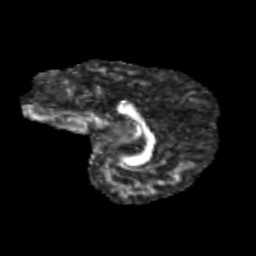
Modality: FA
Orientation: sagittal
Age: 11
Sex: male
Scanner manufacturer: siemens
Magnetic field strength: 3 T
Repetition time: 3.8 s
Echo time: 0.07 s